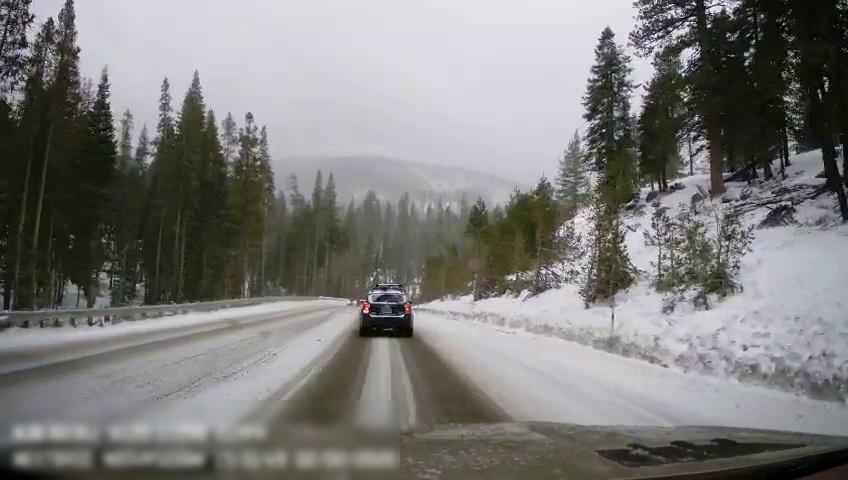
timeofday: Day
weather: Snowy
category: Drivable Space
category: Vehicles | SUV